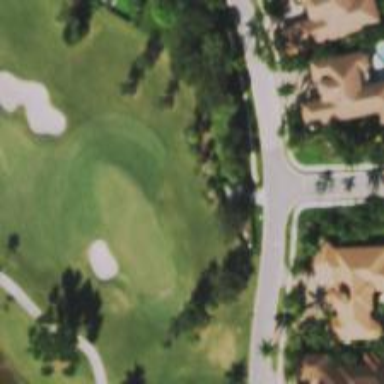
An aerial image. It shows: View of golf hole.